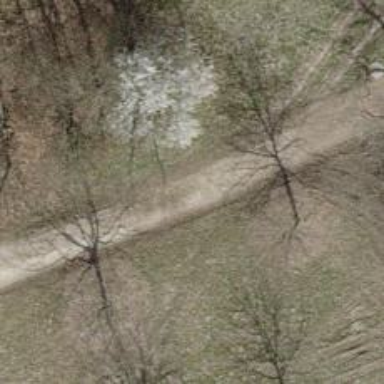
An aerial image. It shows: Footway with compacted grade 2 tracktype.